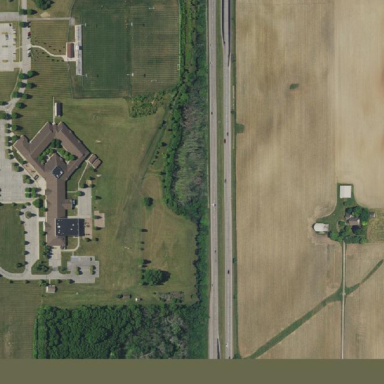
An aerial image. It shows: School.